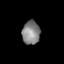
Tissue: prostate
Cell type: T cells
Senescence score: 0.3562
Nuclear area (px): 410
Mean DAPI intensity: 131.756